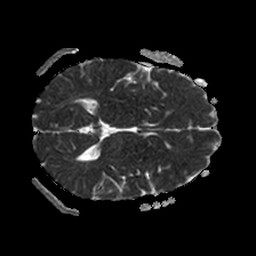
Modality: ADC
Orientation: axial
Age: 55
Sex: female
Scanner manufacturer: philips
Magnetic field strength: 1.5 T
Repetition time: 3.395 s
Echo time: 0.06922 s